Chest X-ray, AP view. Patient: 37 years old, sex F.
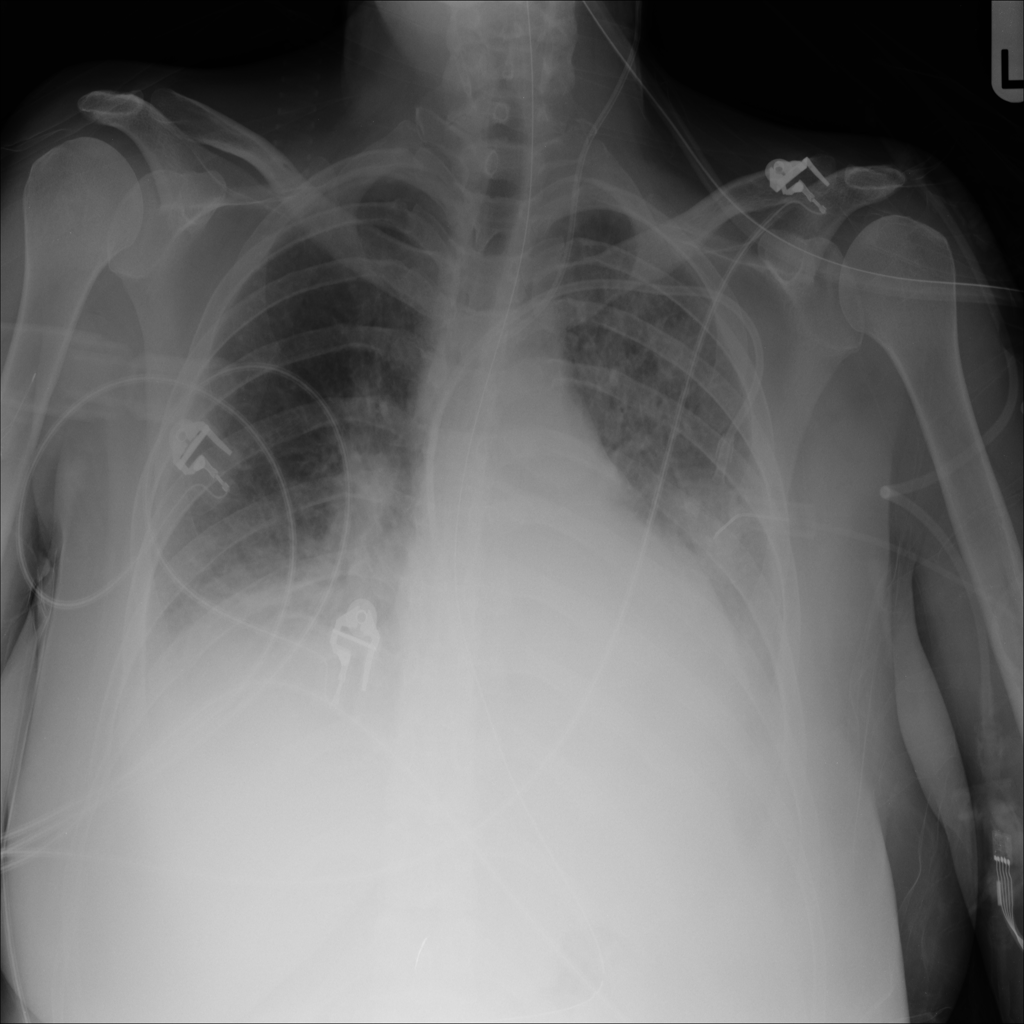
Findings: Consolidation